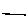
Label: line